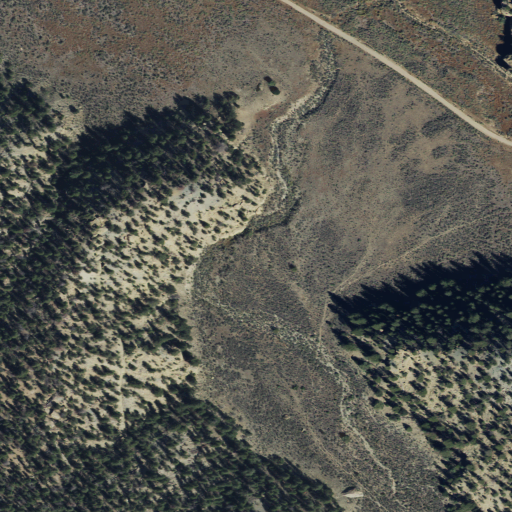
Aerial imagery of valley in Utah named Little Asphalt Canyon containing evergreen forest, shrub, and herbaceous wetlands